Interaction volume radius: 5 \u00c5
Interaction volume height: 15 \u00c5
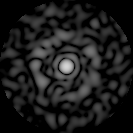
Disorder parameter: 0.7831